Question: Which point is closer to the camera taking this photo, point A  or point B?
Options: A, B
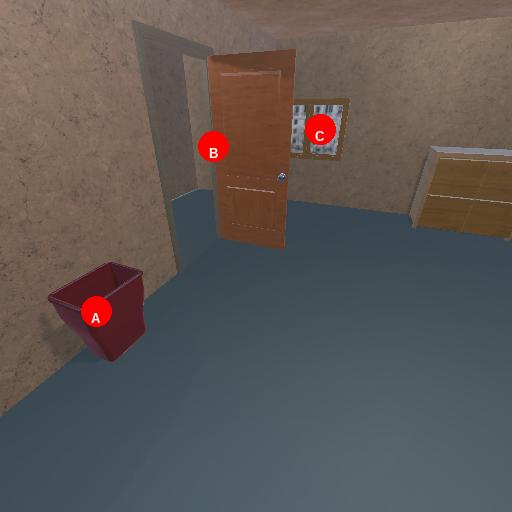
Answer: A